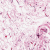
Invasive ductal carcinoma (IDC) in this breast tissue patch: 0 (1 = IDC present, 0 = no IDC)